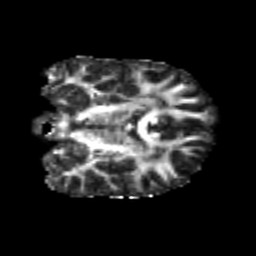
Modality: FA
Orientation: coronal
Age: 21
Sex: male
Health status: healthy
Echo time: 0.074 s